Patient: sex M, age 71
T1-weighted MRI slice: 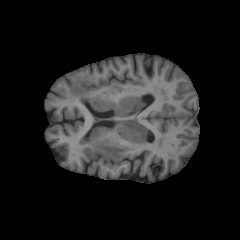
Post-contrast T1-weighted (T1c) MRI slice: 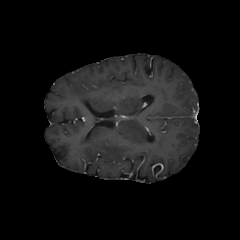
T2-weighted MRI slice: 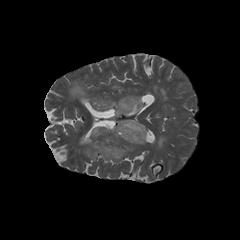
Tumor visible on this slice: yes
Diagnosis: Astrocytoma, IDH-wildtype
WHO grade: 2